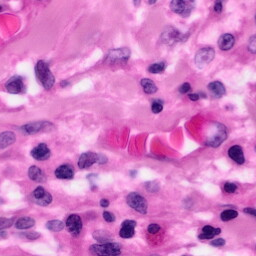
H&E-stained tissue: Pancreatic